Question: I have a gridview that I need to implement drag and drop feature. I've been trying to find a possible solution or existing library that would fit my problem but still no luck.
Here's a before and after illustration of the drag and drop that I need to implement:

The red tiles are items wherein they cannot be dragged nor dropped on. the blue ones are draggable and can be dropped on any tile on any row, just not on the red tiles. The white tiles are just placeholders which are placed to have the red tiles on the first column.
Now, when tile A is dragged on the 3rd row, as you can see, they go side by side, not swapped, even if put on top of tile C. The number of white tiles is depending on the number of blue tiles per row, an arraylist is assigned on each row, so it'll just follow. My real problem is that all examples on gridview drag and drop is that tiles swaps or the whole grid follows the flow of items.
My plan to implement this:
1. When long pressed on a tile to be dragged, it will show a tile that looks like that tile, only larger and lesser opacity.
2. When dropped on a certain position, will compute for the row.
3. Adjust arraylists and notifydatasetchanged.
Here's breaking down the problem to slightly smaller problems:
1. How can I make a larger tile of the long pressed tile?
2. Is it possible to get the position where the enlarged tile is dropped?
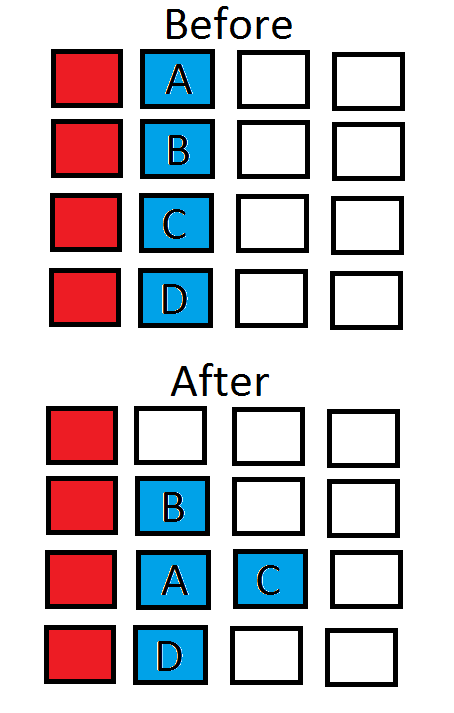
Answer: I ended up editting <URL> to fit my problem.